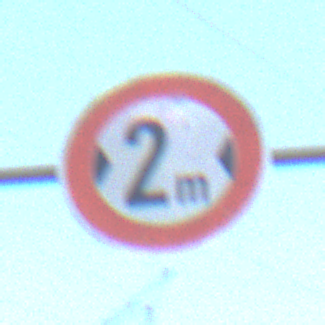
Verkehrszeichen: TatsaechlicheBreite2
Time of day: Dawn
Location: Outdoor (Nature)
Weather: Clear
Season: NotSpecified
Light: Natural